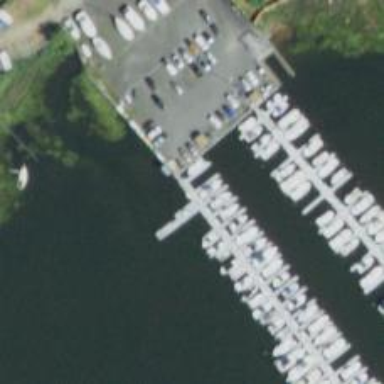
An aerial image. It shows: Pier with mooring facilities.